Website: lowes
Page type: newsletter-management
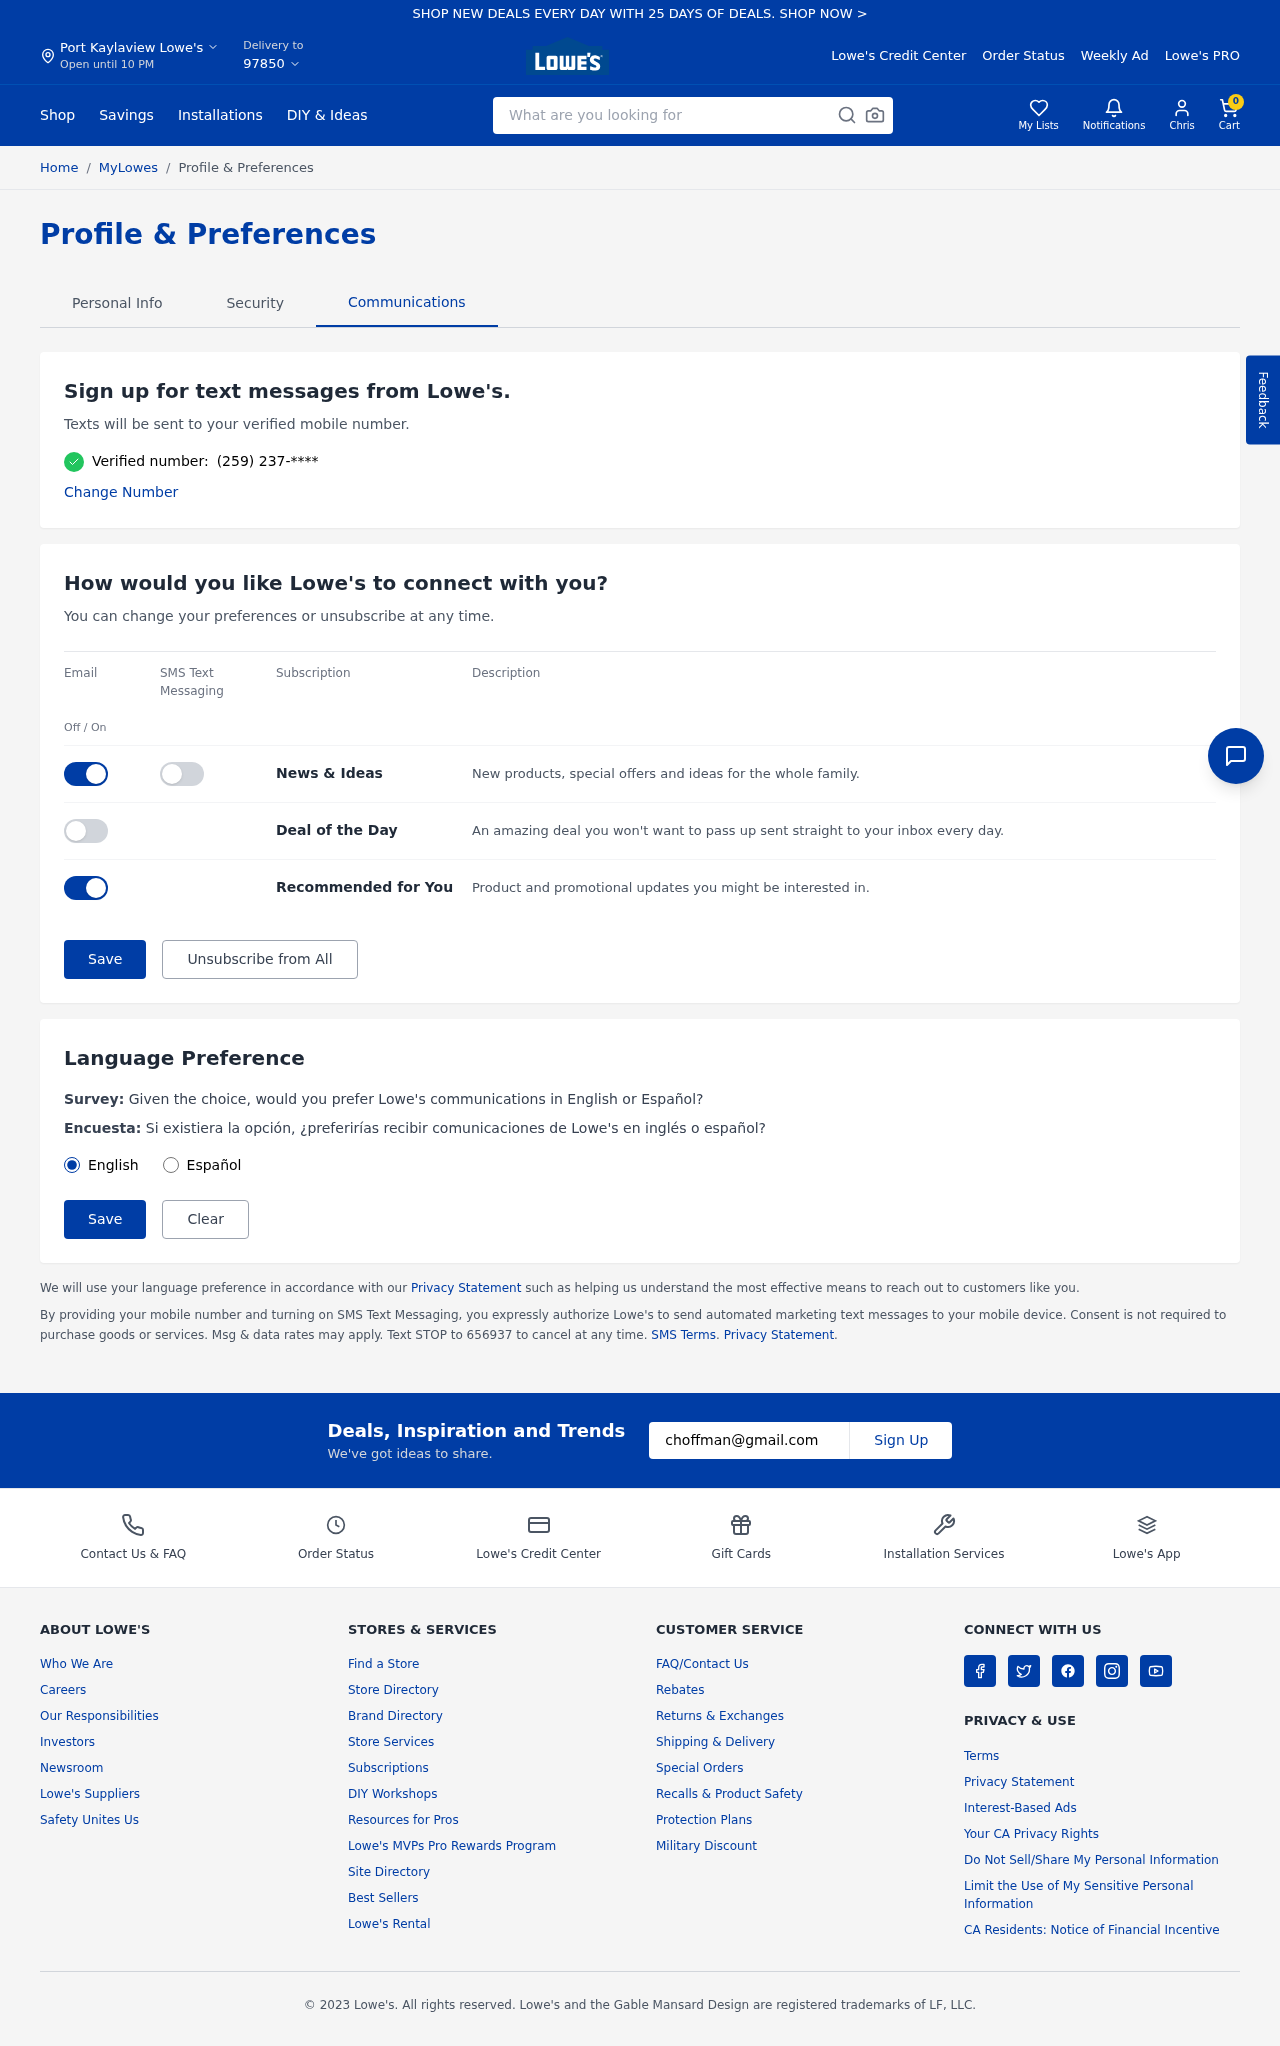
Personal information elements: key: PII_CITY
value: Port Kaylaview
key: PII_EMAIL
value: choffman@gmail.com
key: PII_FIRSTNAME
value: Chris
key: PII_POSTCODE
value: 97850
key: PII_PHONE
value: (259) 237
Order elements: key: ORDER_NUM_ITEMS
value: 0
Search elements: key: HEADER_SEARCH
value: What are you looking for